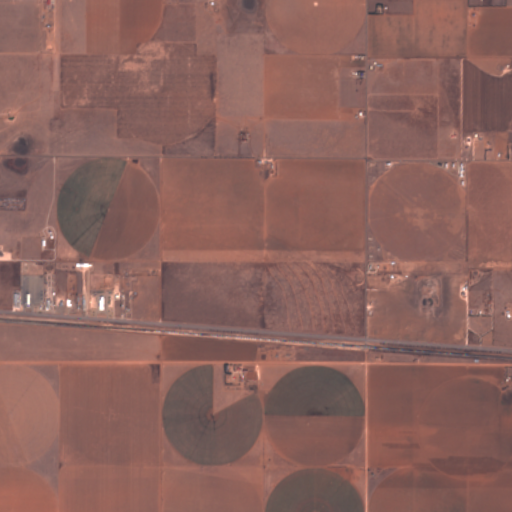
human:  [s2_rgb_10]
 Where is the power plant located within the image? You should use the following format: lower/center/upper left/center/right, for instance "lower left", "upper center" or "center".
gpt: There is no power plant in the image.